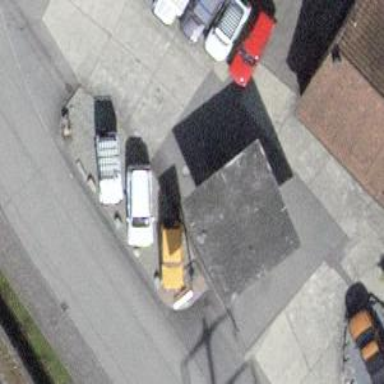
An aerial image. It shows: Fuel amenity located on the roof of building.